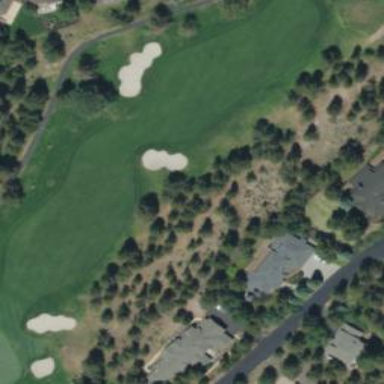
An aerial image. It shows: Grassy fairway on golf course.